Question: I'm building an app where I need to take a screenshot of a view whose subviews are camera sessions (AVFoundation sessions). I've tried this code:
'''
CGRect rect = [self.containerView bounds];
UIGraphicsBeginImageContextWithOptions(rect.size,YES,0.0f);
CGContextRef context = UIGraphicsGetCurrentContext();
[self.containerView.layer renderInContext:context];
UIImage *capturedImage = UIGraphicsGetImageFromCurrentImageContext();
UIGraphicsEndImageContext();
'''
Which effectively gets me an UIImage with the views, only that the camera sessions are black:

I've tried the private method 'UIGetScreenImage()' and works perfectly, but as Apple doesn't allows this, I can't use it. I've also tried the one in <URL> but it's the same. I've tracked the problem to AVFoundation sessions using layers. How can I achieve this? The app has a container view with two views which are stopped camera sessions.
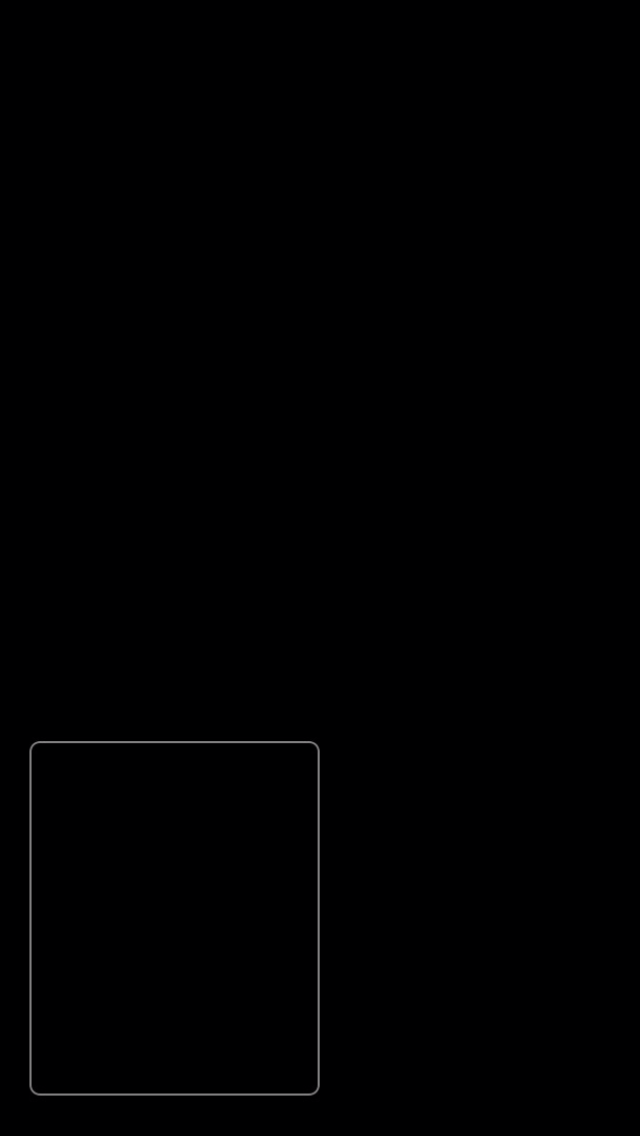
Answer: If using iOS 7, it's fairly simple and you could do something like this from a UIViewController:
'''
UIView *snapshotView = [self.view snapshotViewAfterScreenUpdates:YES];
'''
You can also use this link from a widow: <URL>
For iOS 6 and earlier, I could only find the following Apple Technical Q&A: [How do I take a screenshot of my app that contains both UIKit and Camera elements?]
1. Capture the contents of your camera view.
2. Draw that captured camera content yourself into the graphics context that you are rendering your UIKit elements. (Similar to what you did in your code)